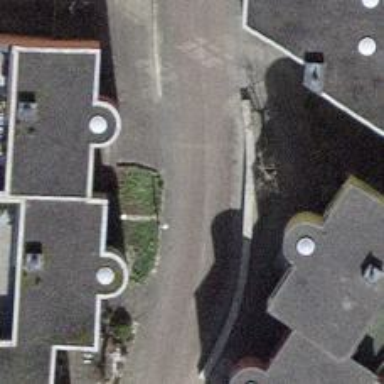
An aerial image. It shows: Paved residential road.